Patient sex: M
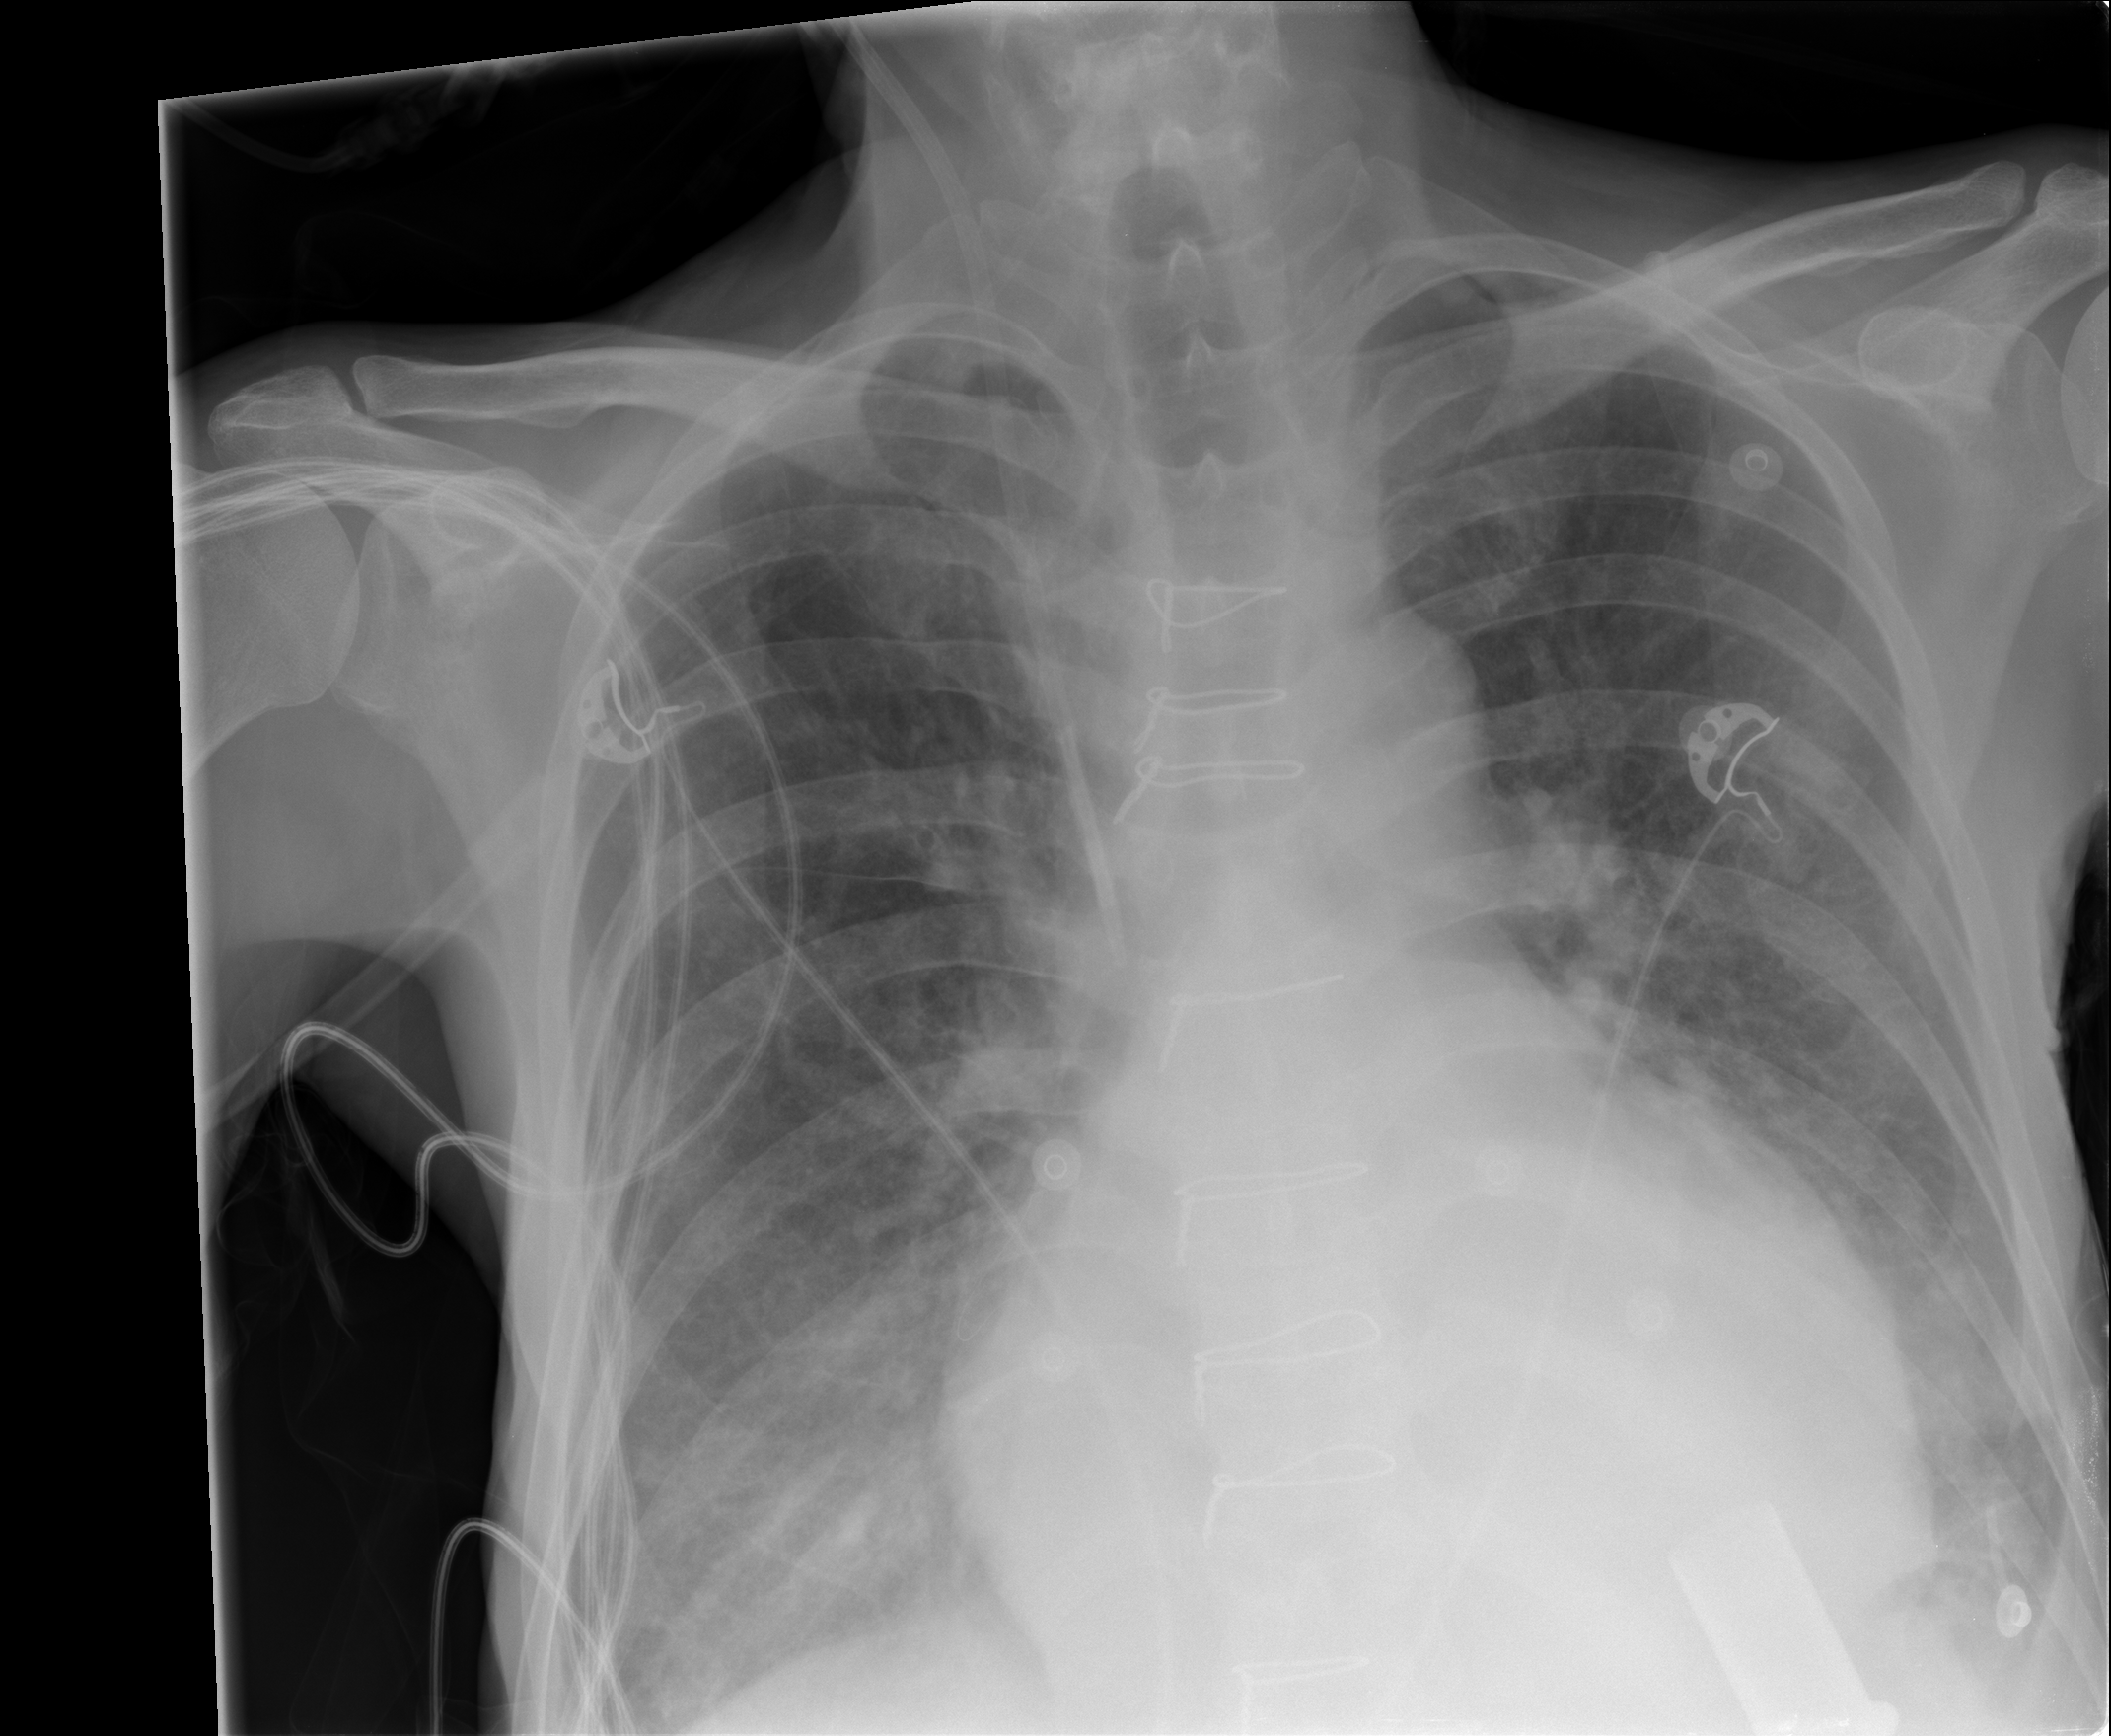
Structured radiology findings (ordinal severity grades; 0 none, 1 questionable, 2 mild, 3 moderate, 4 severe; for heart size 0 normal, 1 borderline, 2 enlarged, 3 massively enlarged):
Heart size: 3
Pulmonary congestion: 3
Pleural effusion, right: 0
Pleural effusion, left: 2
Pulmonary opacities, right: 2
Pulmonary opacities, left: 3
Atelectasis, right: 2
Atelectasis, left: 3